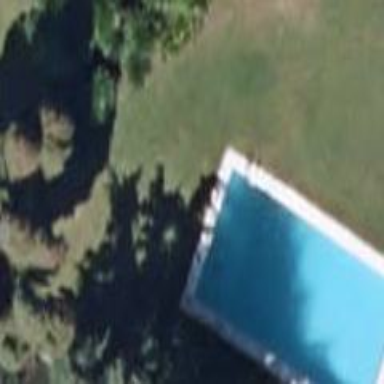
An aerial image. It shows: Swimming pool area designated for leisure and sport.